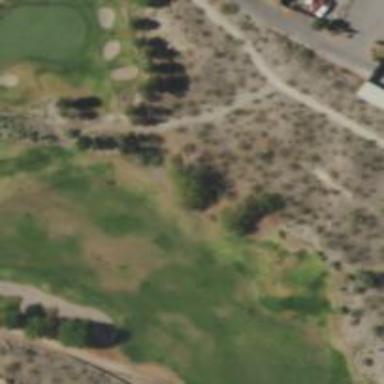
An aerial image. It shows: View of golf hole.